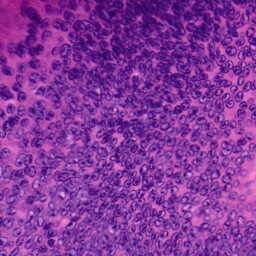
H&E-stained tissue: Colon